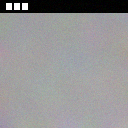
Screen state: on